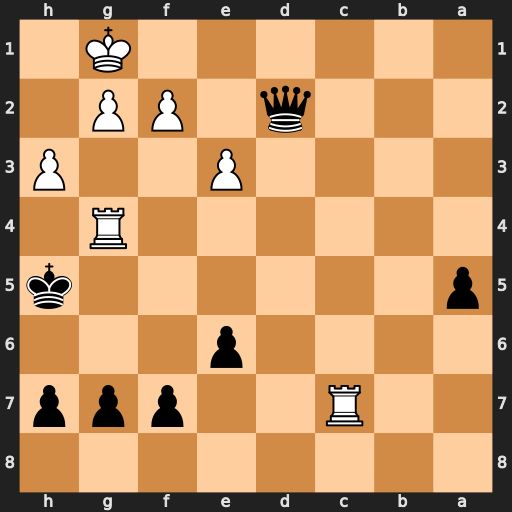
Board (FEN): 8/2R2ppp/4p3/p6k/6R1/4P2P/3q1PP1/6K1
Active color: b
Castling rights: -
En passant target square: -
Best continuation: Qd1+ Kh2 Qd6+ g3 Qxc7